Question: So I have the following code and I check if a key exists in the array. if not I create it and then I push items in it. Everything works except that the length of the main array is always 0.
'''
if(typeof this.markerList[this.lastClicked] === 'undefined'){
this.markerList[this.lastClicked] = [];
}
this.markerList[this.lastClicked].push(marker);
'''
result of a console.log:

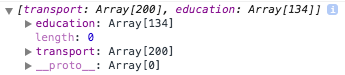
Answer: > <URL> When setting a property on a JavaScript array when the property is a
and that index is outside the current bounds of the
array, the engine will update the array's <URL>
The 'length' property is therefore not updating as you're using keys rather than numberical indexes.
Since 'Array' is also an 'Object', what you're doing is just attaching a property to it, which has no effect on 'length' property whatsoever.